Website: lowes
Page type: payment
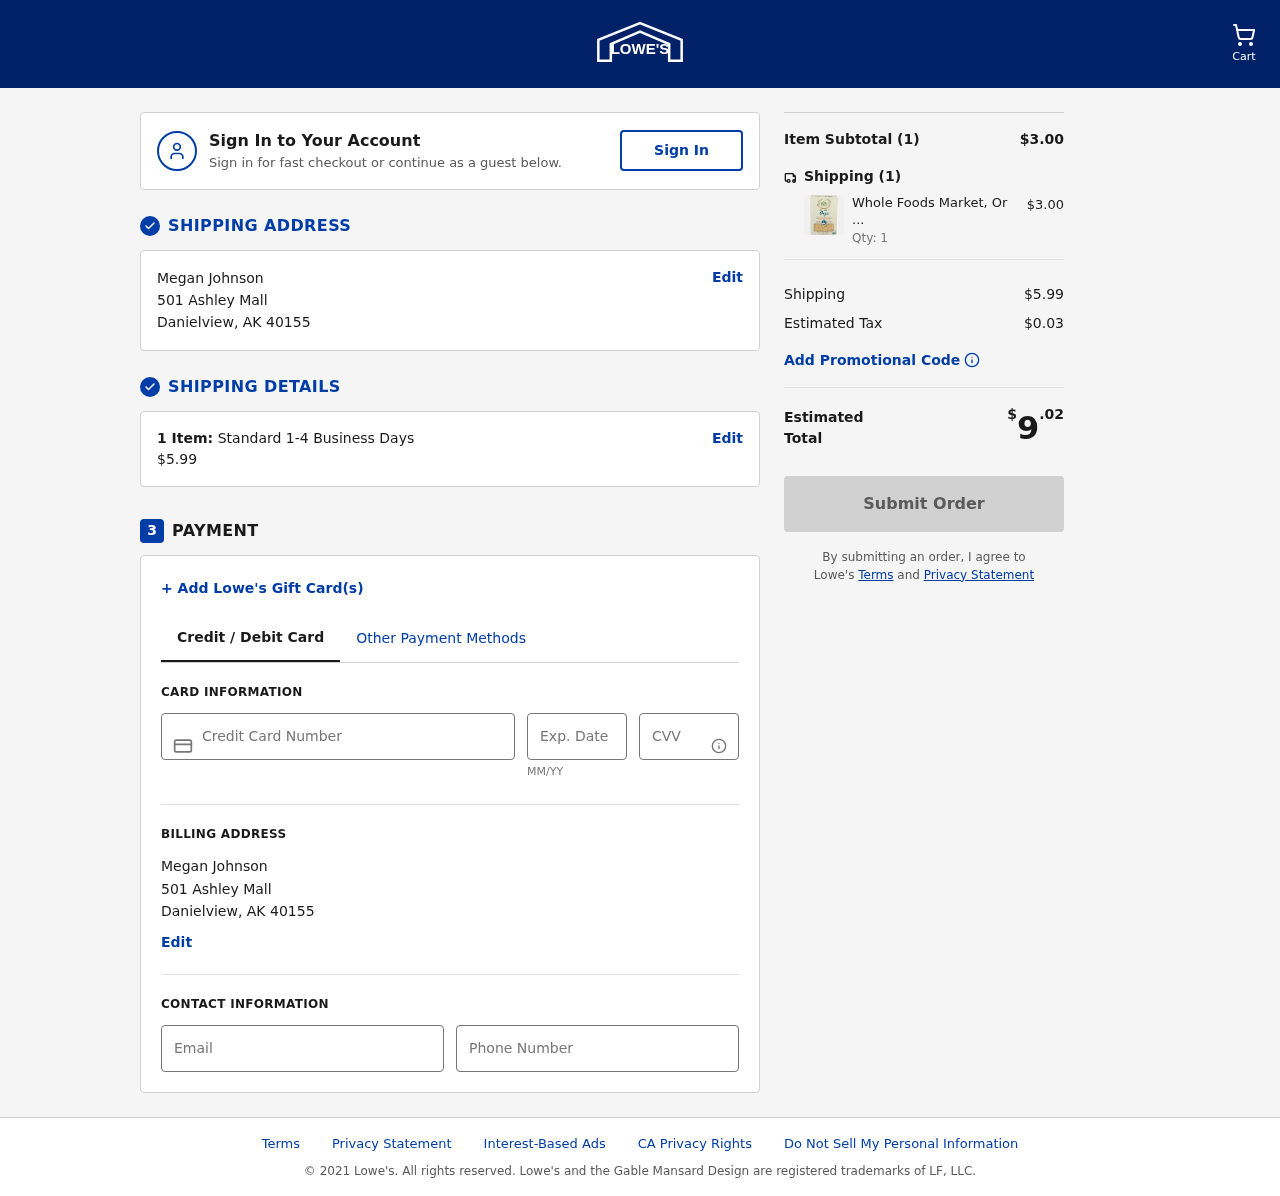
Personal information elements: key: PII_CARD_CVV
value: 775
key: PII_CARD_EXPIRY
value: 06/26
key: PII_CARD_NUMBER
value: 6011 0008 0241 5590
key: PII_CITY
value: Danielview
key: PII_EMAIL
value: megan.johnson@gmail.com
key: PII_FULLNAME
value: Megan Johnson
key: PII_PHONE
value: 7765421028
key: PII_POSTCODE
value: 40155
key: PII_STATE_ABBR
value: AK
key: PII_STREET
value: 501 Ashley Mall
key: PII_FULLNAME2
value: Megan Johnson
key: PII_CITY2
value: Danielview
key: PII_STATE_ABBR2
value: AK
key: PII_POSTCODE_FULL
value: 40155
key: PII_POSTCODE_NUMERIC
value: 40155
Product elements: key: PRODUCT1_NAME
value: Whole Foods Market, Organic Orzo, 16 oz
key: PRODUCT1_PRICE
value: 3
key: PRODUCT1_QUANTITY
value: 1
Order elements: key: ORDER_NUM_ITEMS
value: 1
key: ORDER_SHIPPING_COST
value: $5.99
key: ORDER_NUM_ITEMS2
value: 1
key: ORDER_SUBTOTAL
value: $3.00
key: ORDER_NUM_ITEMS3
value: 1
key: ORDER_SHIPPING_COST2
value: $5.99
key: ORDER_TAX
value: $0.03
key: ORDER_TOTAL
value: $9.02